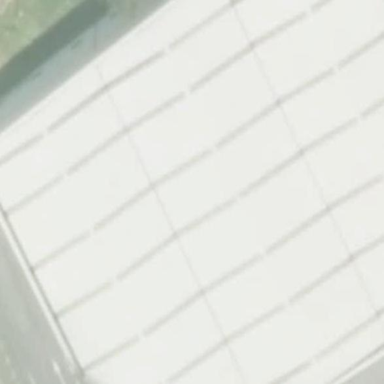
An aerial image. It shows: Industrial building.